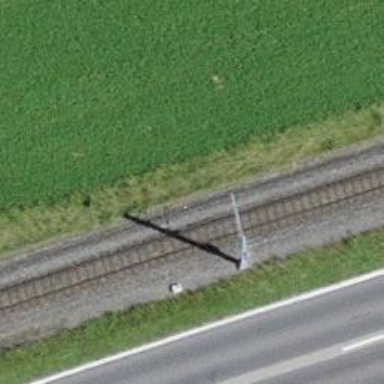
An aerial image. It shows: Narrow-gauge railway track with 1 electrified contact line.